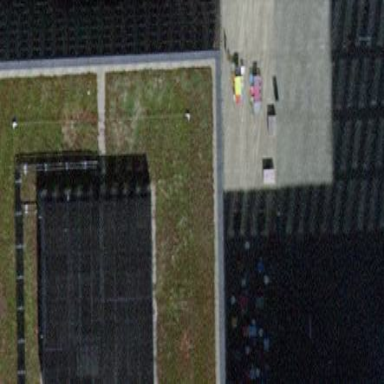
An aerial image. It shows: Commercial building with flat grey roof used as office.